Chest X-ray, AP view. Patient: 53 years old, sex F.
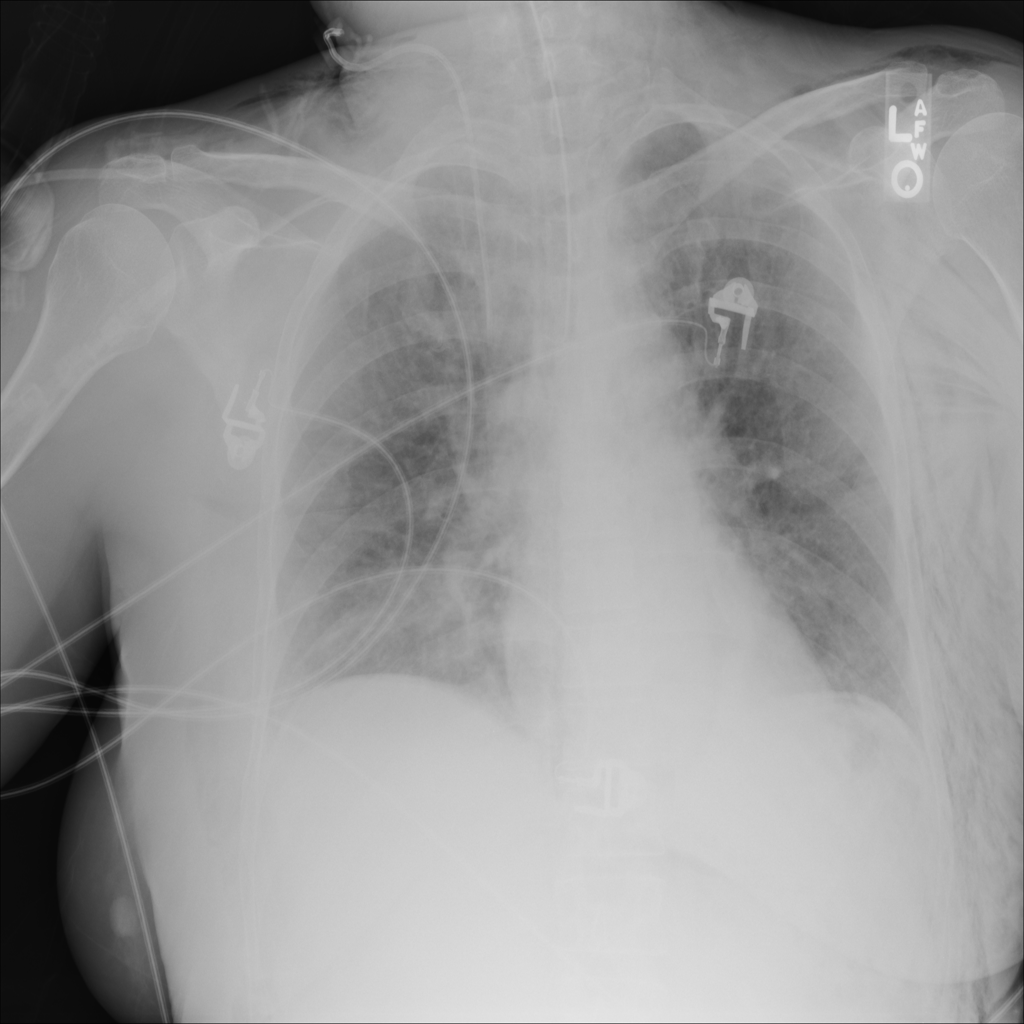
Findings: Edema, Emphysema